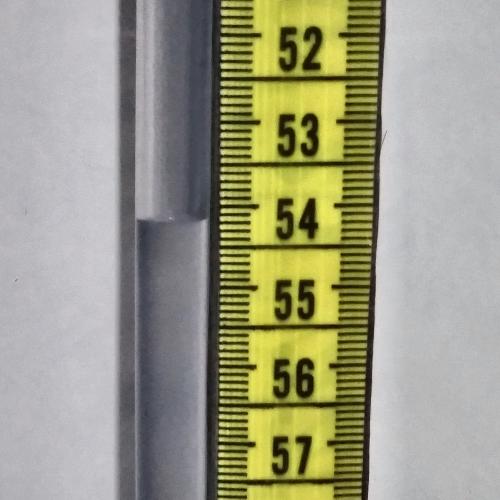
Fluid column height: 54.2 cm